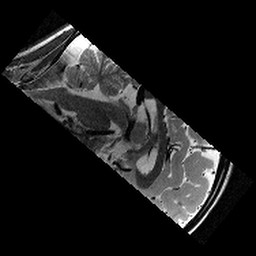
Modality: T2w
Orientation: sagittal
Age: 10
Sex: male
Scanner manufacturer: siemens
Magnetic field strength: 3 T
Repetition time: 9.23 s
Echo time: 0.067 s